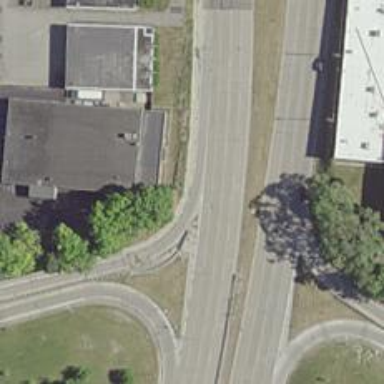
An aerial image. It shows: Trunk link highway.